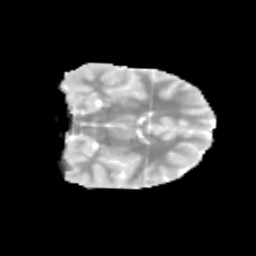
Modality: MD
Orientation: coronal
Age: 12
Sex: female
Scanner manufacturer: siemens
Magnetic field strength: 3 T
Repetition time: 3.8 s
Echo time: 0.07 s